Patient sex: F
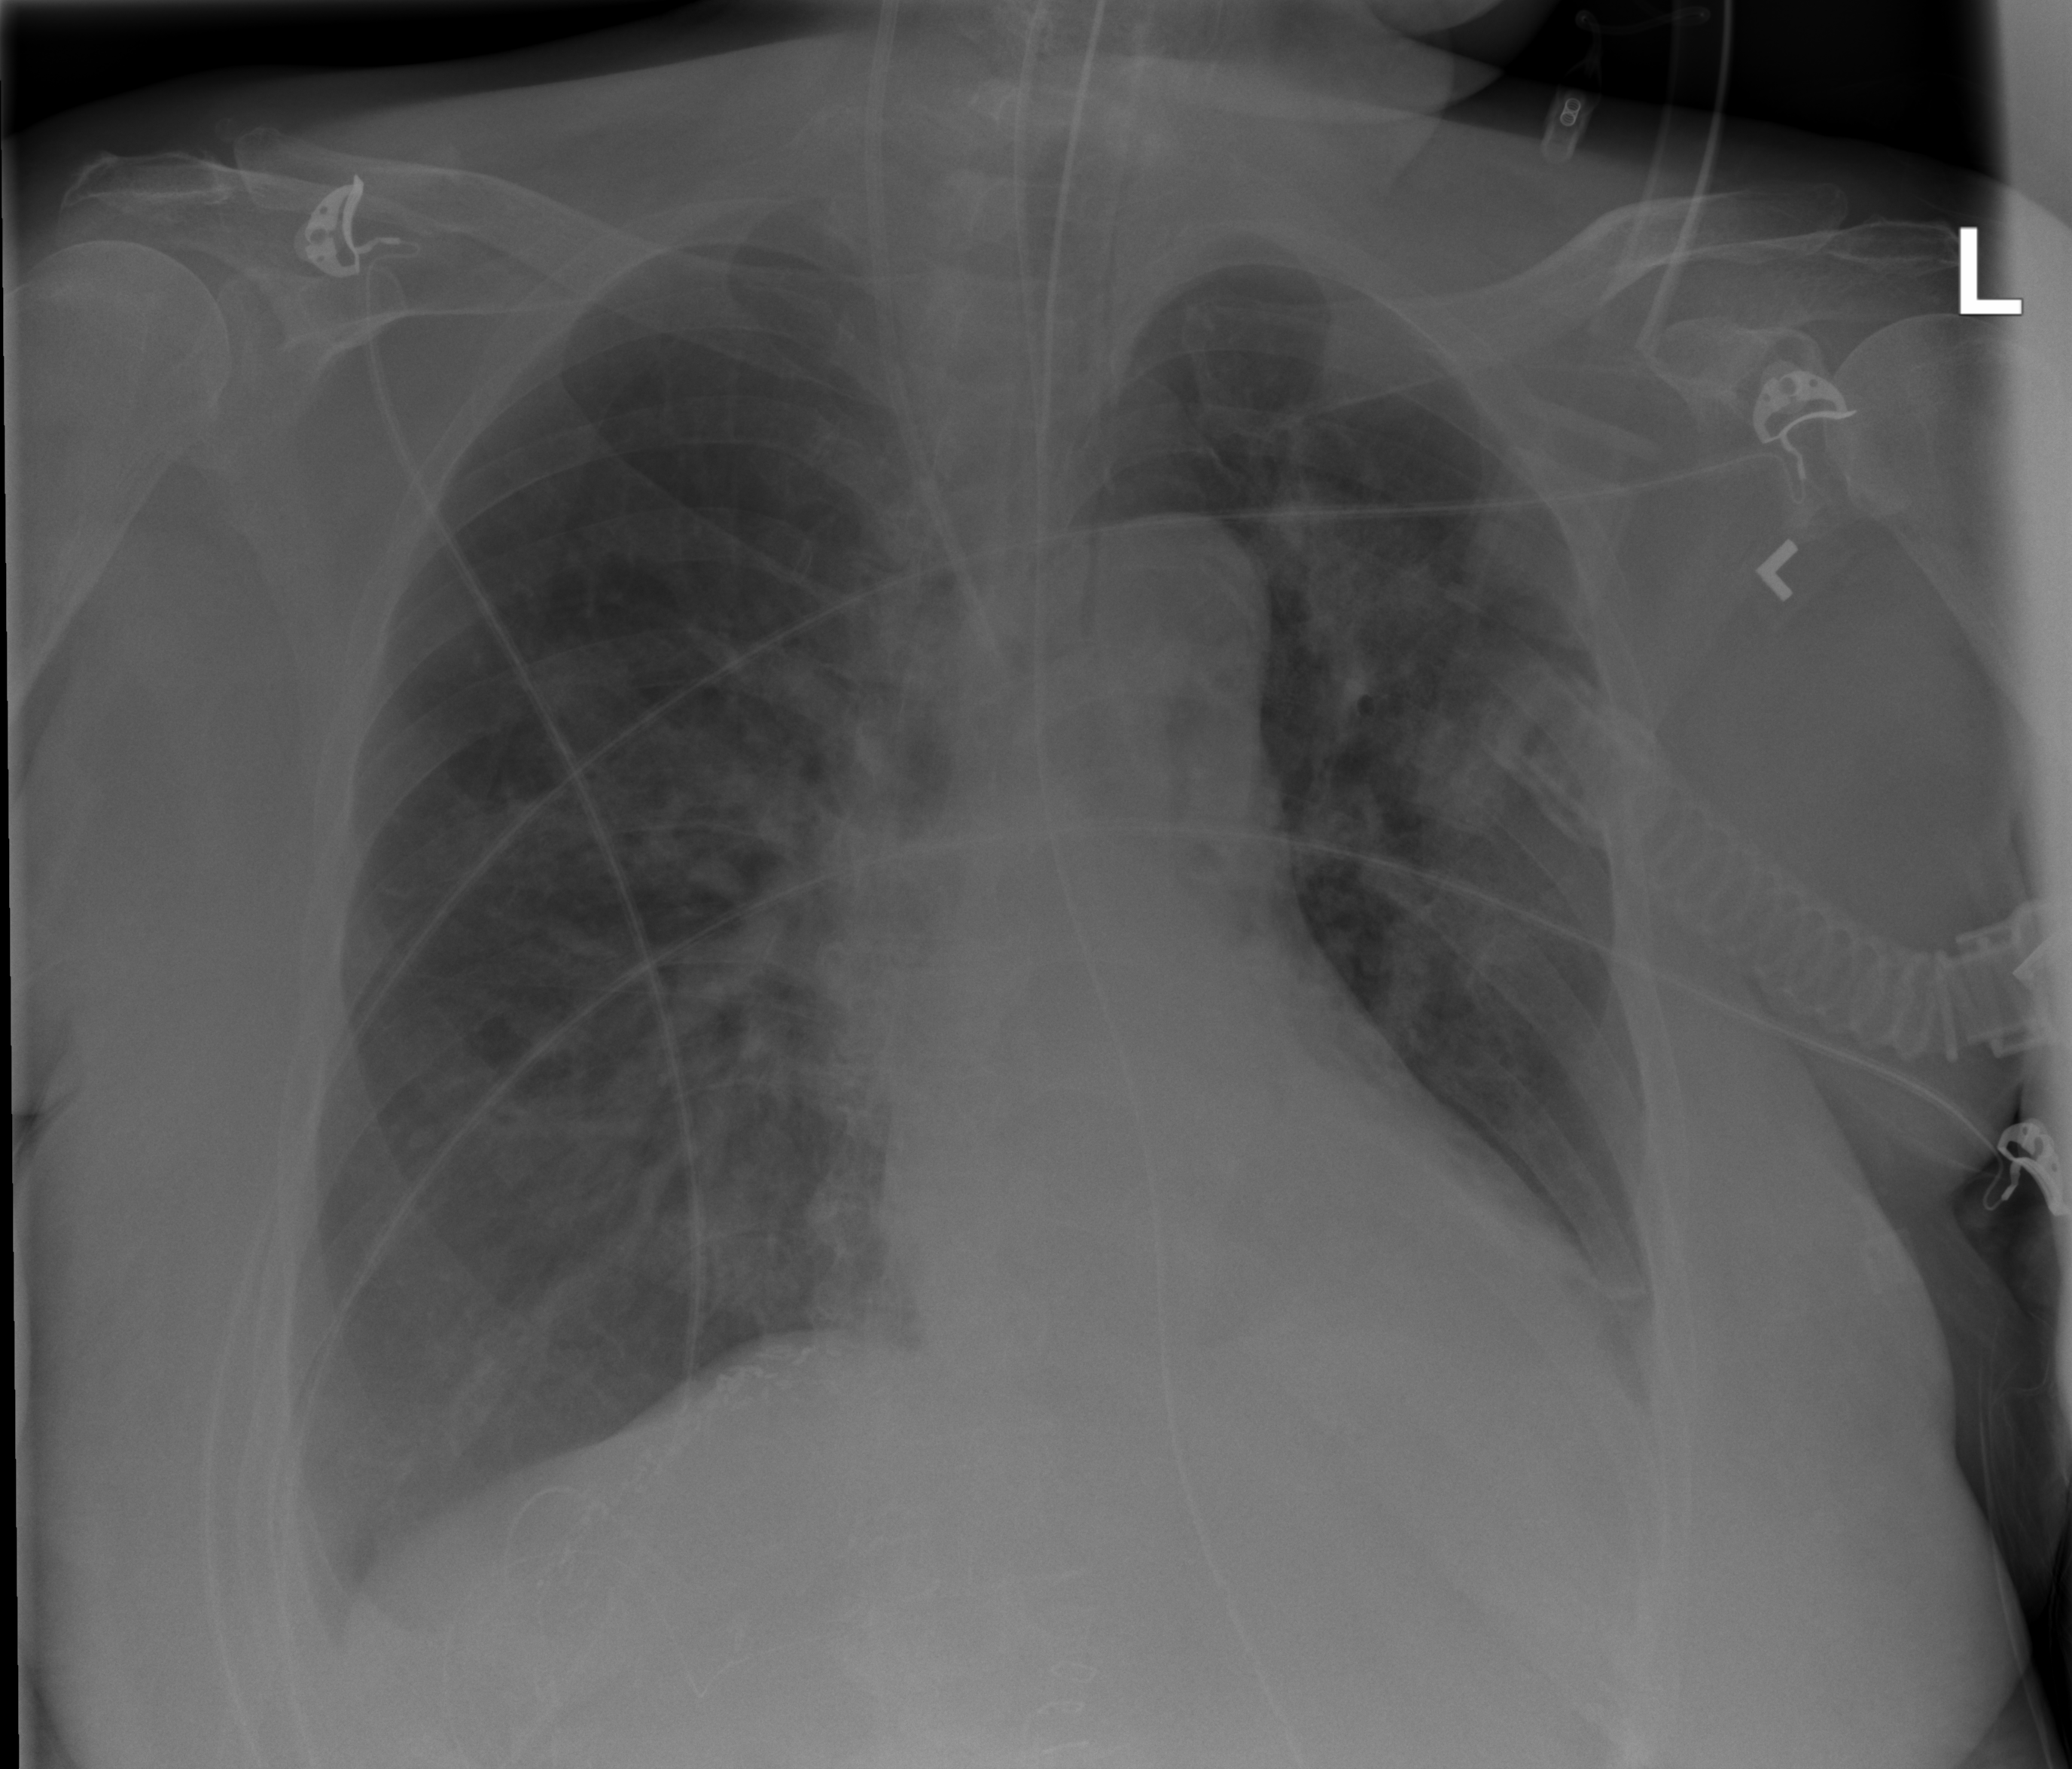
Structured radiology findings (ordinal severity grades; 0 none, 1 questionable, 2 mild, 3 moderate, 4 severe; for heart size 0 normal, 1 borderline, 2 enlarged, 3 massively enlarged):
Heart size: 0
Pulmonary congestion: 2
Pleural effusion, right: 3
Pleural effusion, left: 2
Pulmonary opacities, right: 2
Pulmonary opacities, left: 3
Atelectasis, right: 1
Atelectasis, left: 2